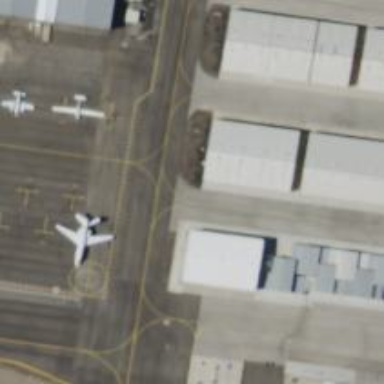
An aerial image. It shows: Airport with markings.